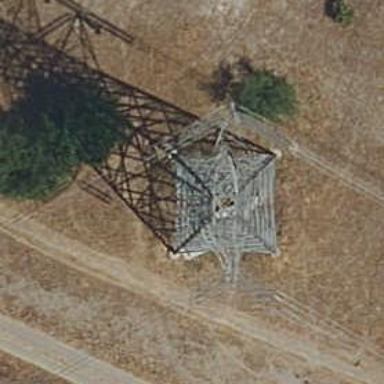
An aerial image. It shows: Towering power structure.